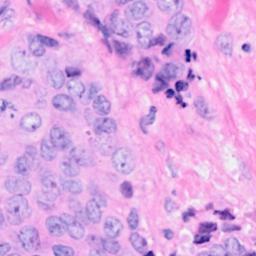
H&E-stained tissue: Breast